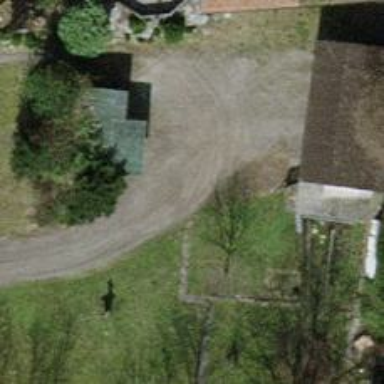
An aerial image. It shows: Compacted driveway that serves as service road.